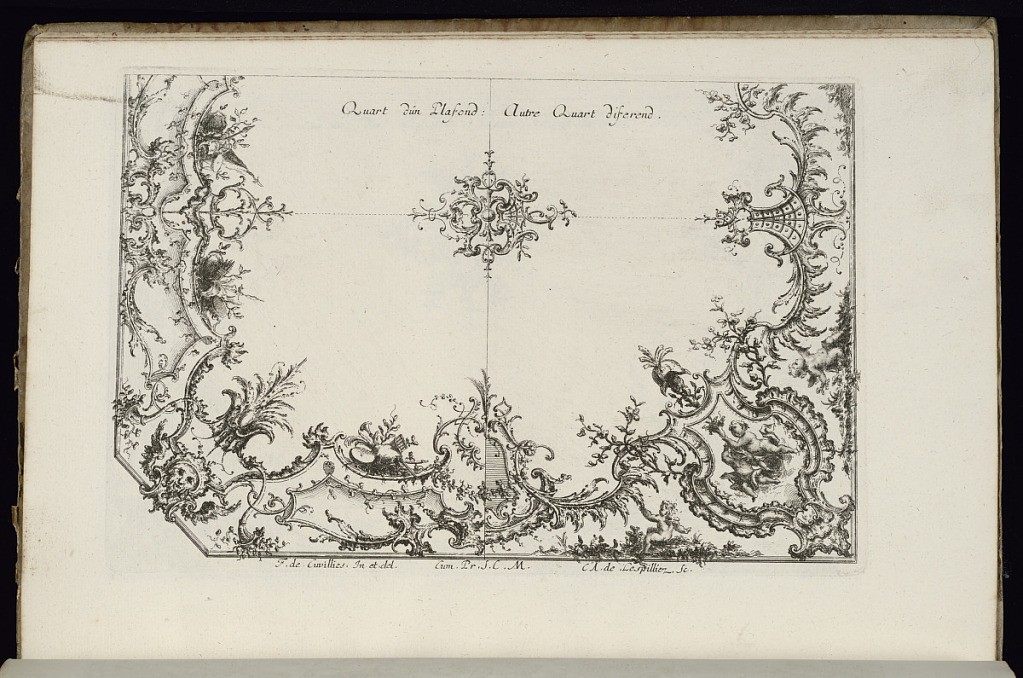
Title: Two Quarters of a Ceiling
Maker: François de Cuvilliés the Elder, Belgian, 1695 - 1768
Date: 1740–68
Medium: Etching and engraving on paper
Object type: Bound print
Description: Two quarters of a rocaille ceiling with alternate suggestions, with a central rosette; the corner of the left variant cut.